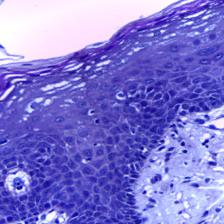
Diagnosis: Normal